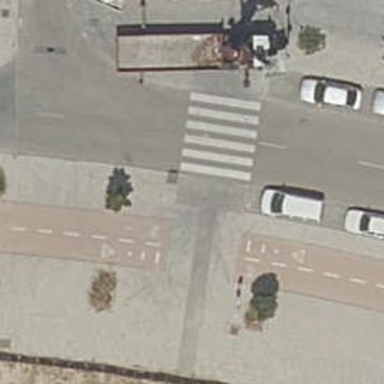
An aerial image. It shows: Footway with zebra crossing.